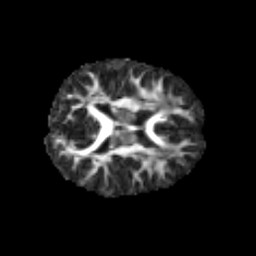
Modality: FA
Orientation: axial
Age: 6
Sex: female
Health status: healthy